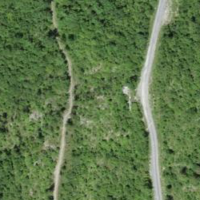
EUNIS habitat code: 32
Species observed at this site:
Orchis pallens